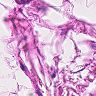
Metastatic tissue present: no